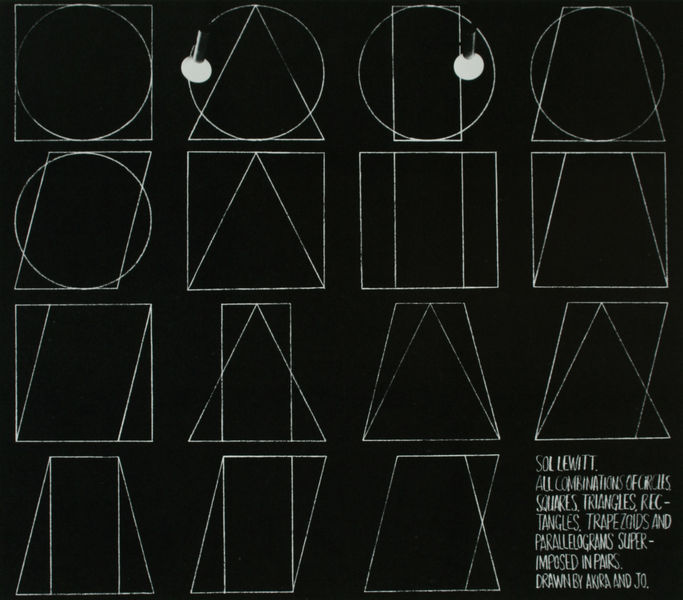
Titel: All Combinations of six geometric Figures superimposed in Pairs (Fifteen-part Wall Drawing)
Künstler: Sol Lewitt
Standort: New York
Institution: John Weber Gallery
Schlagwörter: dunkel, weiß, dreieck, lampe, lampen, schwarz, kreis, schrift, formen, linien, rechtecke, rechteck, form, kreise, quadrate, rauten, sol, dreiecke, geometrie, lewitt, quadrat, vierecke, trapez, parallelogramm, paralellogramm